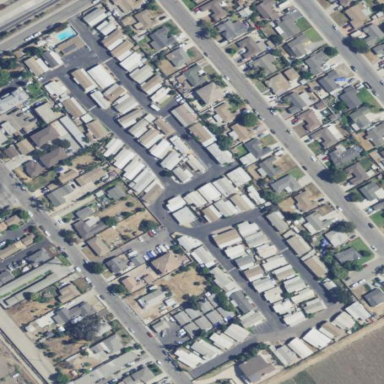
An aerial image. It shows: Residential area designated as trailer park.